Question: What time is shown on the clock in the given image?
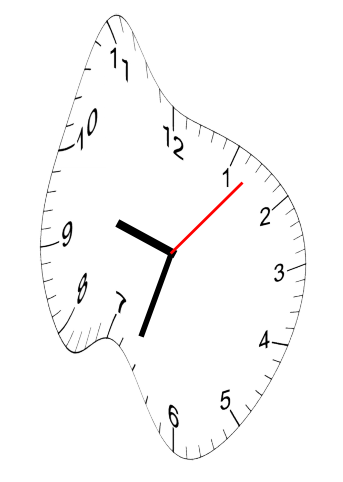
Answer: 09:33:07